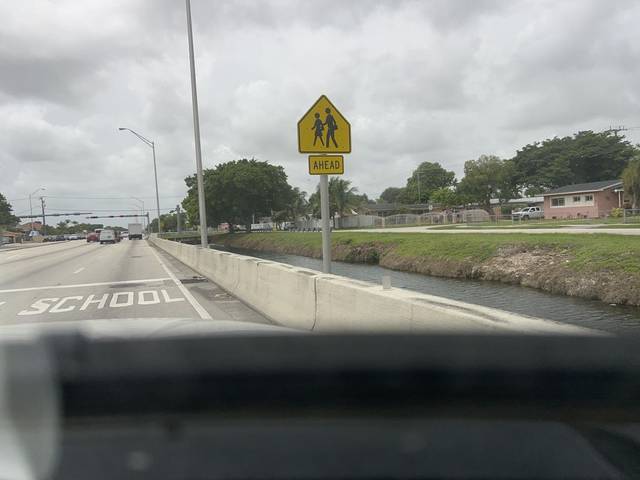
Region: United States
Coordinates: 25.878, -80.291